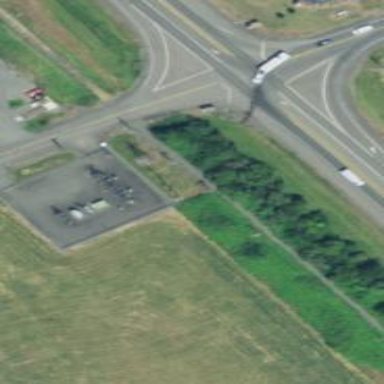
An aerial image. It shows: Minor distribution power substation enclosed by wire fence.